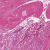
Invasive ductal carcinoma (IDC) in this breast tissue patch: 0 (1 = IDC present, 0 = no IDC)